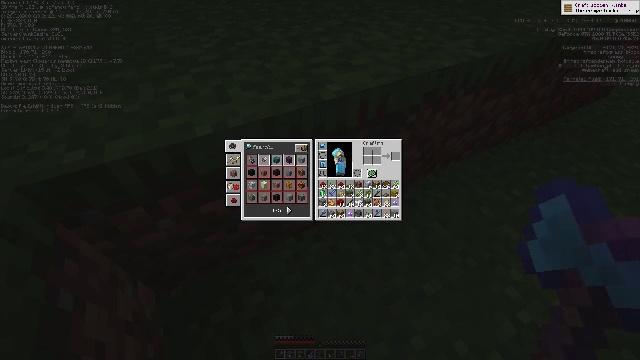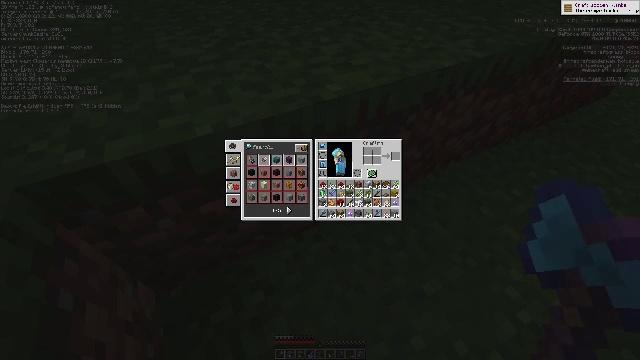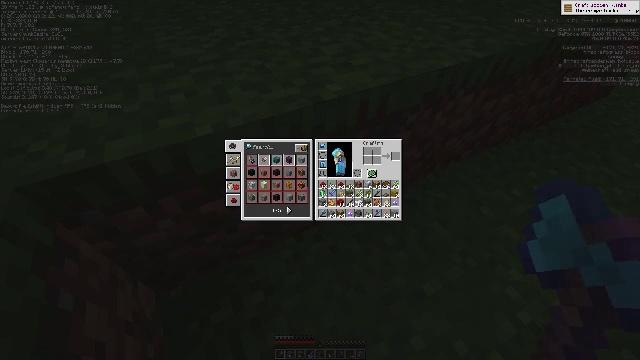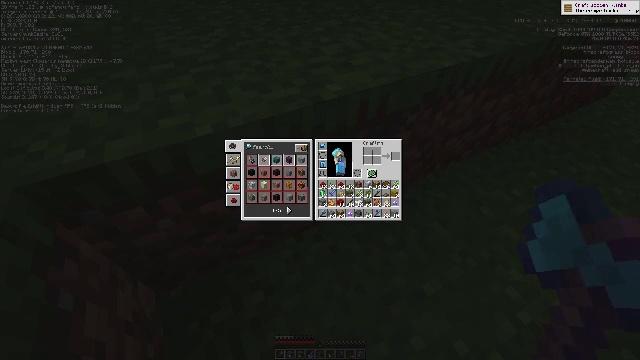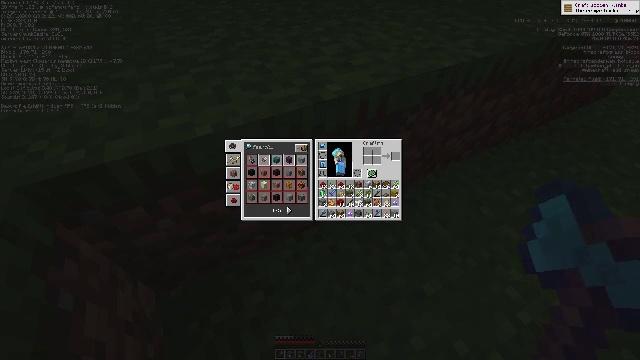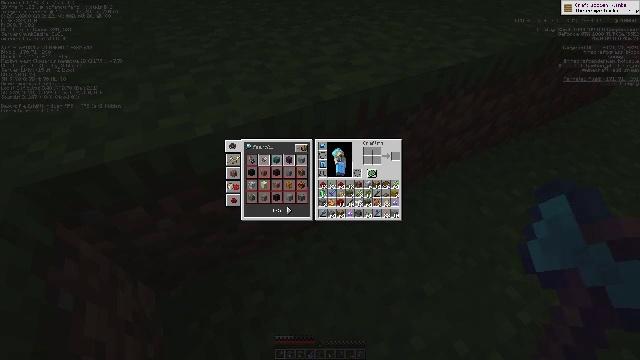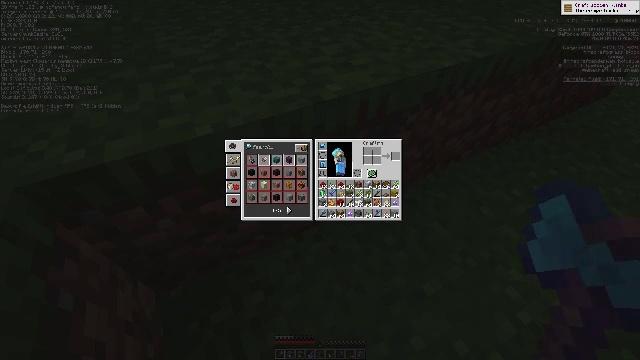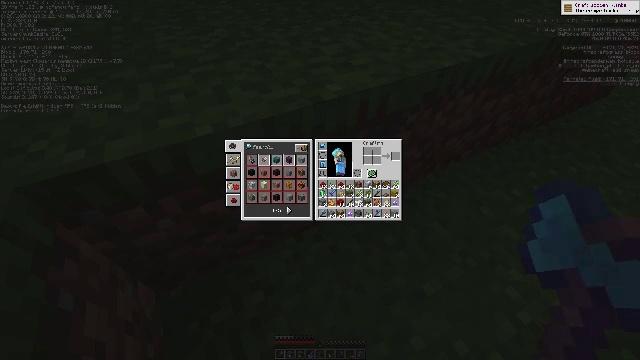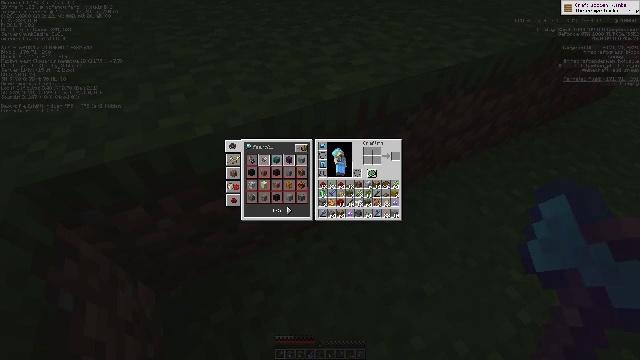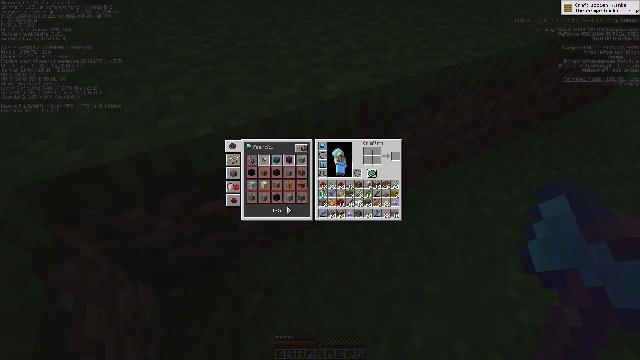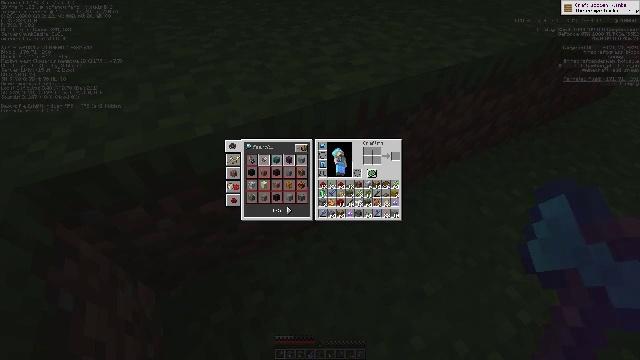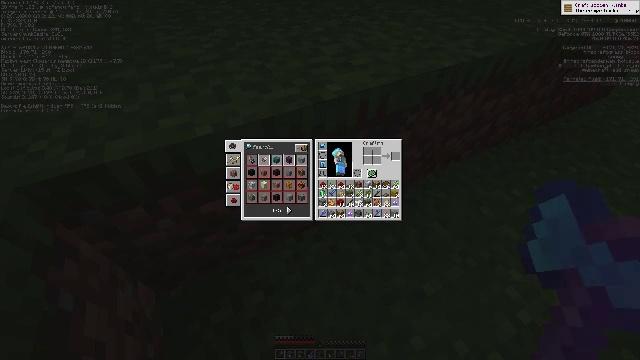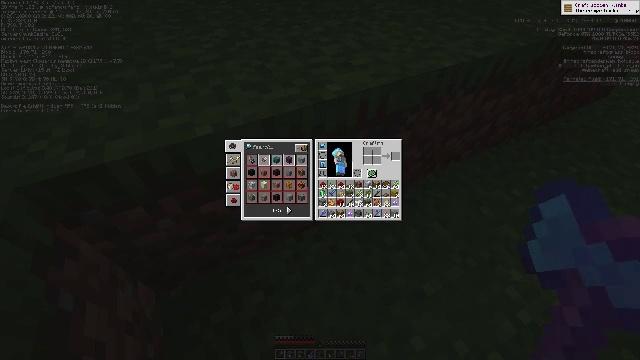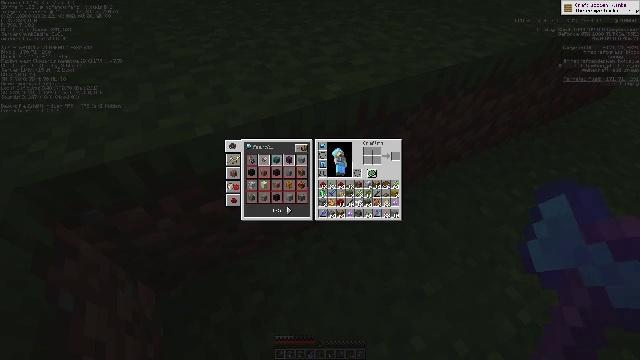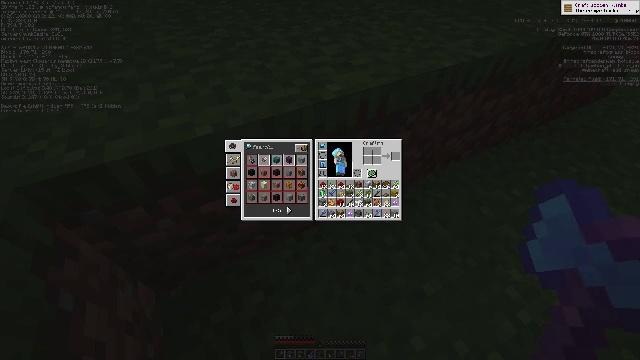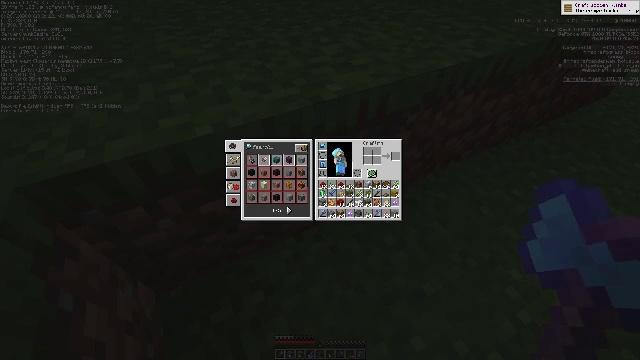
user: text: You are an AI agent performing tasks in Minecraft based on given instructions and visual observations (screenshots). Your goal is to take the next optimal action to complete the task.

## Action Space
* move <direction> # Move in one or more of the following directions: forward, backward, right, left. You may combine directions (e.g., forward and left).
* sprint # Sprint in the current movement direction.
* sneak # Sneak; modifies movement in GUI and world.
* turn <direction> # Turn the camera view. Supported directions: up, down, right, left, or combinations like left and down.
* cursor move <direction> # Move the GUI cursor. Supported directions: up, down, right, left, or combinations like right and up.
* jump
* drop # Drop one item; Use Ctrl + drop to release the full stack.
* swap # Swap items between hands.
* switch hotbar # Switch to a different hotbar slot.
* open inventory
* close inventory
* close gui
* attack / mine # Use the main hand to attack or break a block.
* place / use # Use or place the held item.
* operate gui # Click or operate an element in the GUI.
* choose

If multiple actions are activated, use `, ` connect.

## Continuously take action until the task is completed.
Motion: motion action
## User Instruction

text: Drop a blaze powder.
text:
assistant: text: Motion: no_op
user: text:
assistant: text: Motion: no_op
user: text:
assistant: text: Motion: no_op
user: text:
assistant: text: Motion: no_op
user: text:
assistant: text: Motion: no_op
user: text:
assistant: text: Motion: no_op
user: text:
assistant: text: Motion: no_op
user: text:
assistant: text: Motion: no_op
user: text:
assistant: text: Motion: no_op
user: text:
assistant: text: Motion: no_op
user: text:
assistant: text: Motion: no_op
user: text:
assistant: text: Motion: no_op
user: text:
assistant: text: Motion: no_op
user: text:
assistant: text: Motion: no_op
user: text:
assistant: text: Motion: no_op
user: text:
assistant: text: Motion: no_op
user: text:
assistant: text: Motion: no_op
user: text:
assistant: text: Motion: no_op
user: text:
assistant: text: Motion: no_op
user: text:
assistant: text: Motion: no_op
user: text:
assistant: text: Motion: turn down
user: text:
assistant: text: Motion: turn left and down
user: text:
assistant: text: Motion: turn left and down
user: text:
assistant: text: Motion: no_op
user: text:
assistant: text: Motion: no_op
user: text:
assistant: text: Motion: close inventory
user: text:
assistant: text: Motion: close inventory
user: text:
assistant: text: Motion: close inventory
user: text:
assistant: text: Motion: move forward, turn left and up
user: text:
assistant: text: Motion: move forward, turn left and up